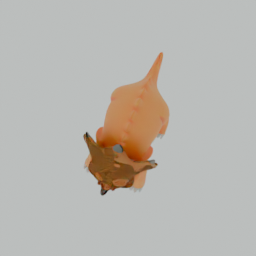
Label: animals